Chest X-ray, AP view. Patient: 71 years old, sex M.
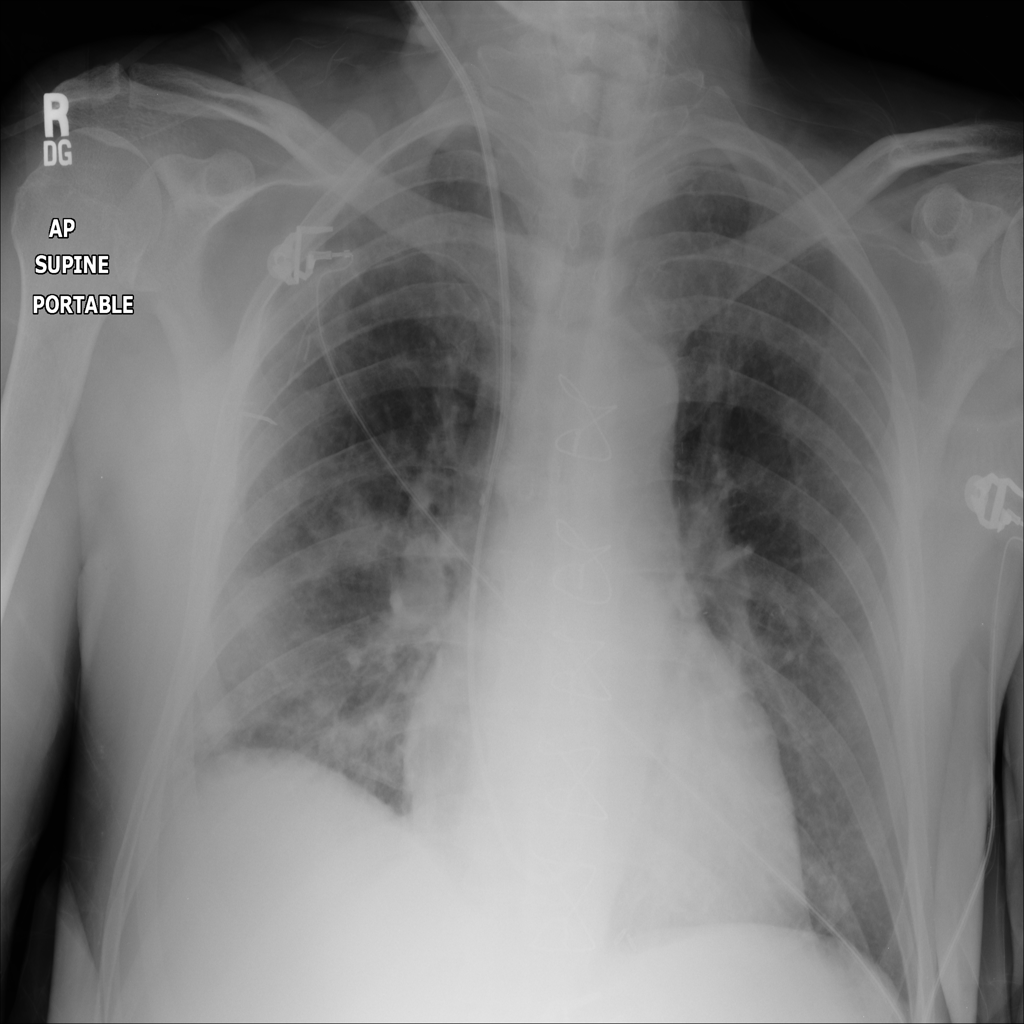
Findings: Infiltration